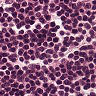
Metastatic tissue present: no